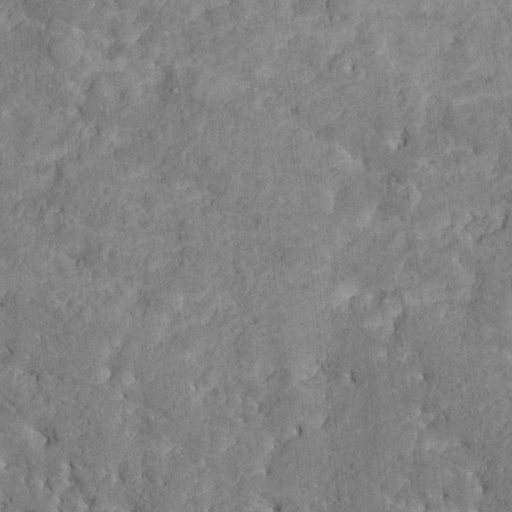
Classes present: Background